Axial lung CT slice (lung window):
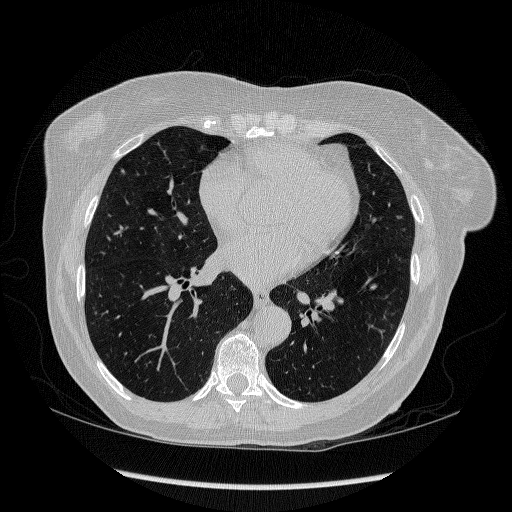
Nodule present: no